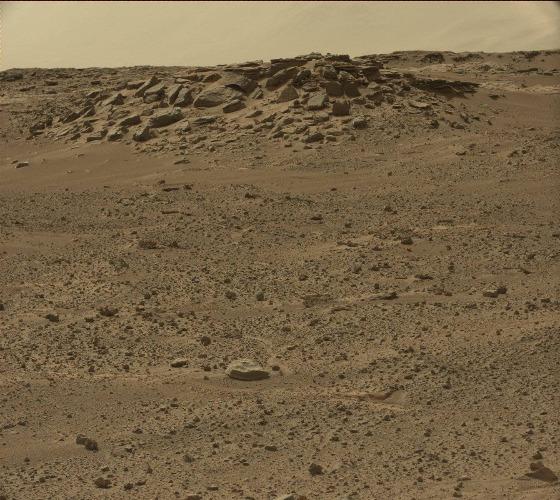
Terrain classes present: Bedrock, Gravel / Sand / Soil, Rock, Shadow, Sky / Distant Mountains